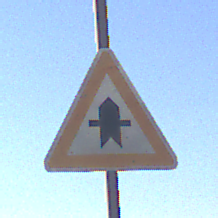
Verkehrszeichen: Vorfahrt
Umgebung: Outdoor, Nature
Tageszeit: MorningAfternoon
Wetter: Clear
Licht: Natural
Jahreszeit: NotSpecified
Kontrast: HighContrast